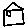
Label: house